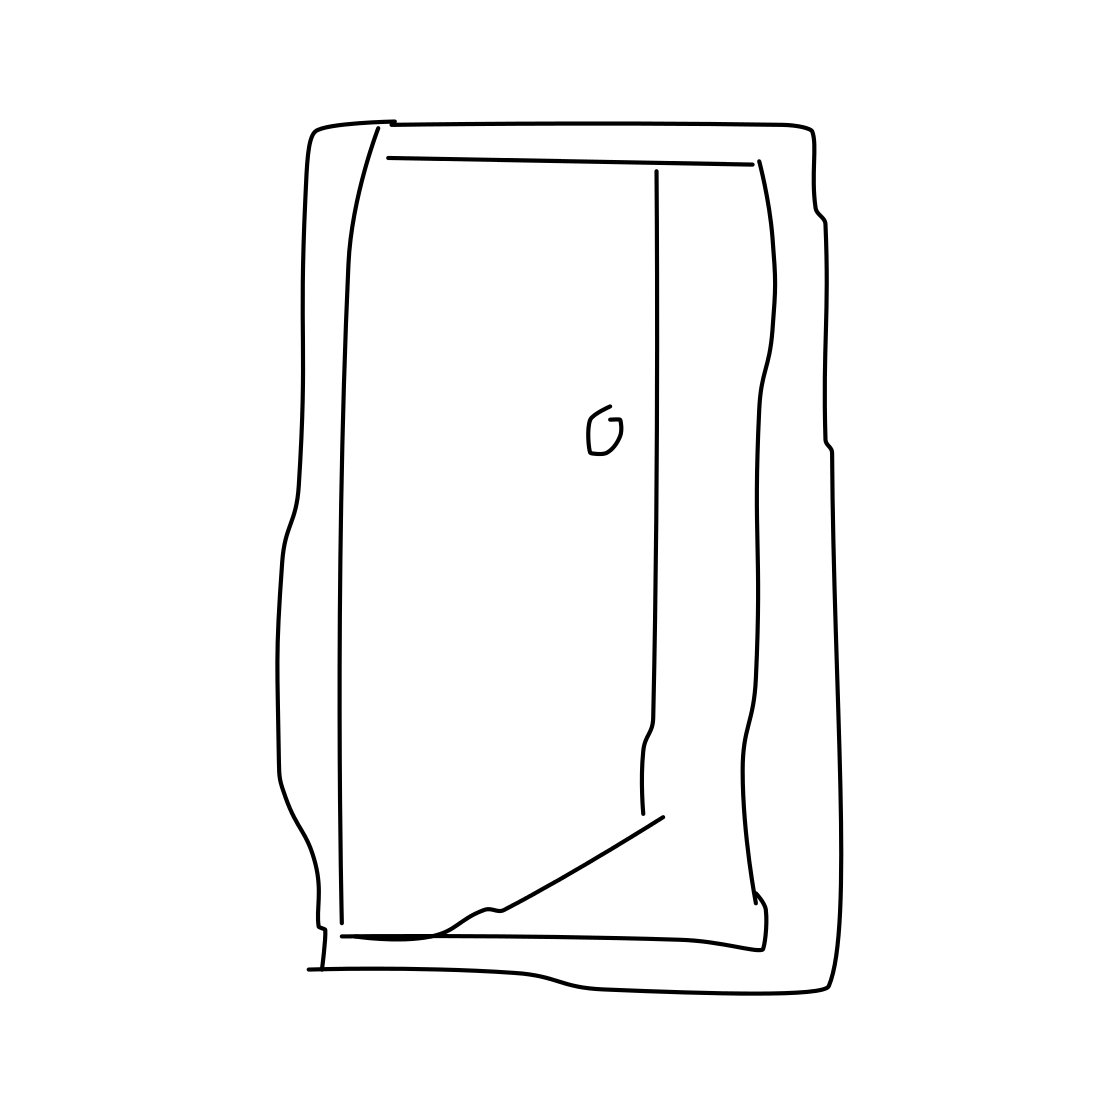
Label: door